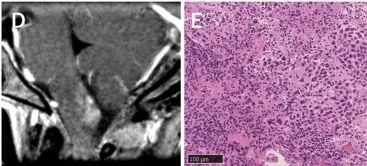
Intraoperative findings and postoperative images of the representative case. Postoperative imaging revealed sufficient tumor resection without unintentional brainstem damage (D).
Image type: radiology (ct)